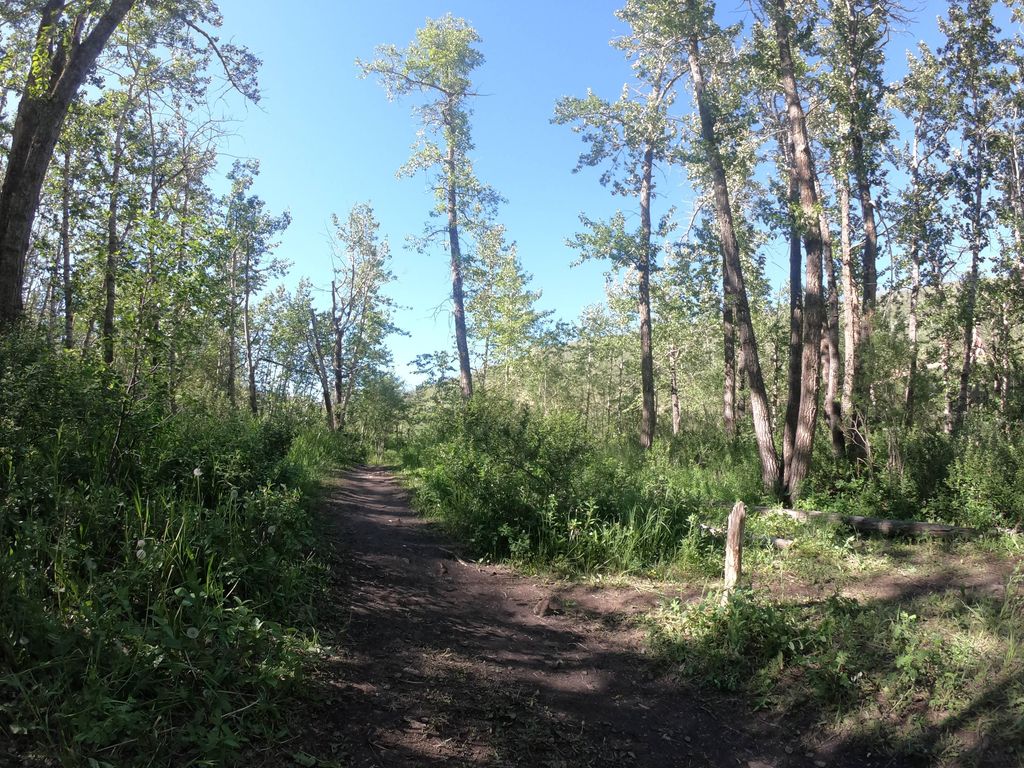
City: calgary